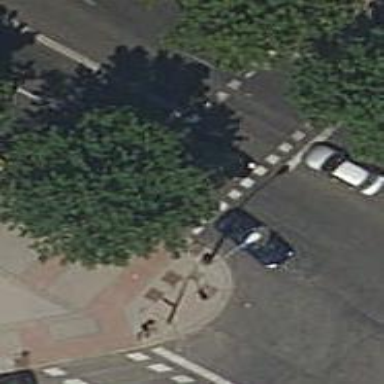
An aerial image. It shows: Crossing with traffic signals.